Field crop: tomato
Growth stage: 2
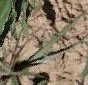
Species: cyperus